Aerial crown-view tile of a tropical tree (Barro Colorado Island, Panama), acquired 20250512:
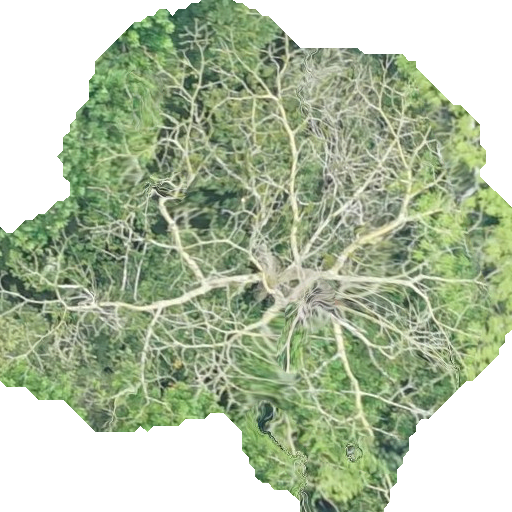
Species: Pseudobombax septenatum
GBIF accepted scientific name: Pseudobombax septenatum
Crown area: 276.529 m²